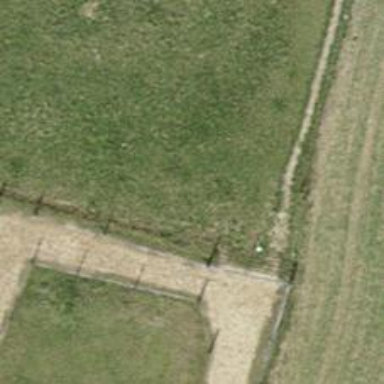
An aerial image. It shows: Gate.